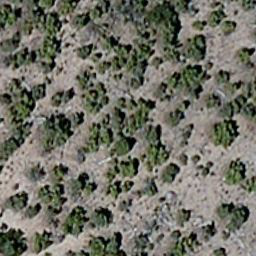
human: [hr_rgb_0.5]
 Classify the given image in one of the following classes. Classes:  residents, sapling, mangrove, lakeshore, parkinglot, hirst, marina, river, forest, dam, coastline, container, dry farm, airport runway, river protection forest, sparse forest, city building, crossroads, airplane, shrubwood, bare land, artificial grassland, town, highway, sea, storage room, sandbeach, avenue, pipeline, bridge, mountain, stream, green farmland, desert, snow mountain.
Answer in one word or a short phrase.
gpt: sparse forest